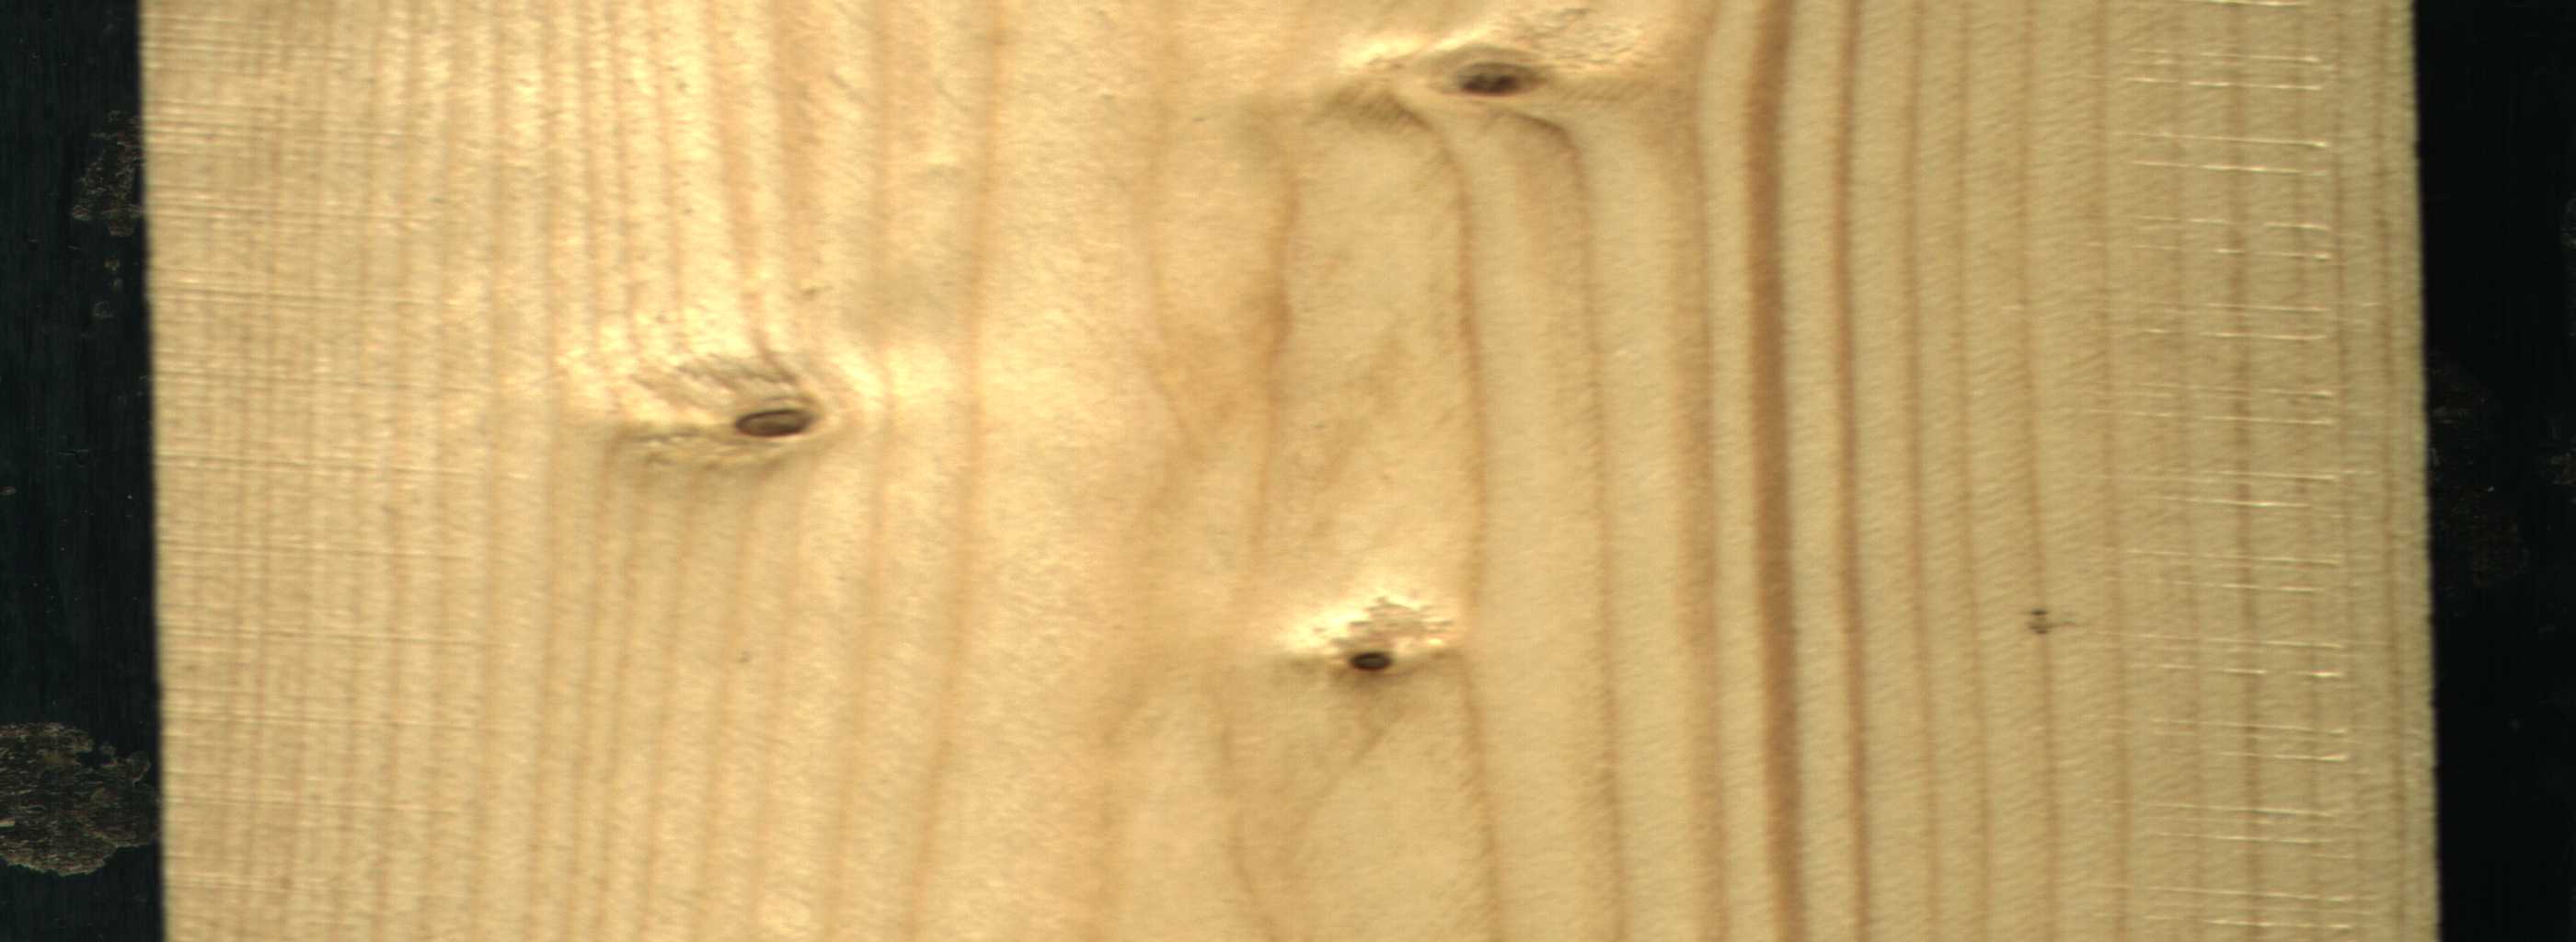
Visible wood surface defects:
Dead_Knot
Live_Knot
Live_Knot